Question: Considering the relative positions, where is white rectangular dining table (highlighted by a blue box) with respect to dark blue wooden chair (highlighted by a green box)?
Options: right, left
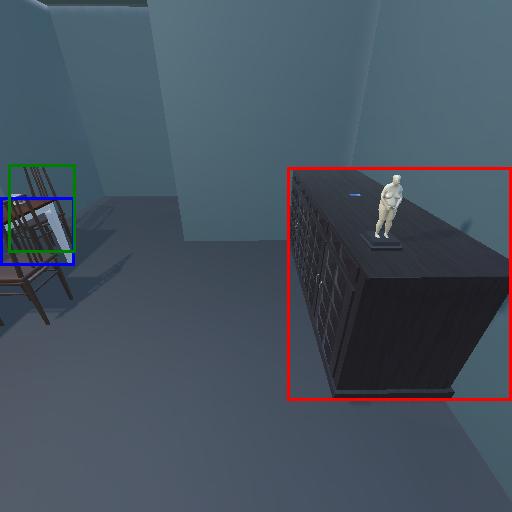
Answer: right